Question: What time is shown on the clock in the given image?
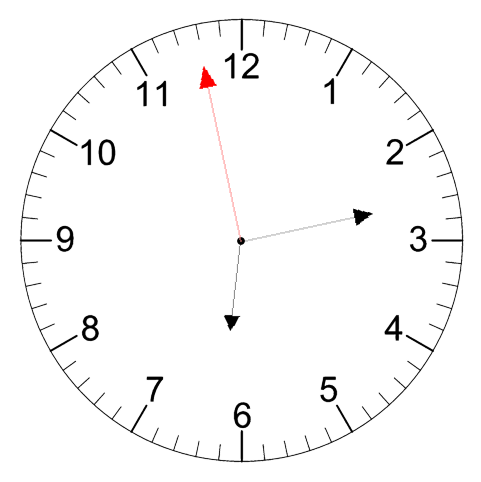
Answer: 06:12:58